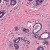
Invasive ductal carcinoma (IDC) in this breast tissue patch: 0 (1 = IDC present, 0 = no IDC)